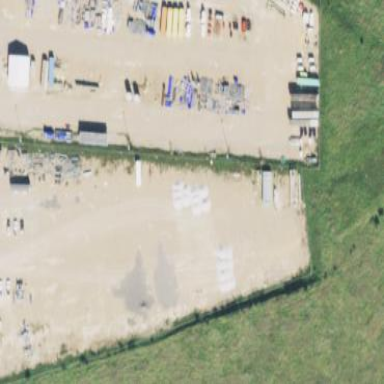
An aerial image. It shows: Industrial area used for fracking.